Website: lowes
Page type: cart
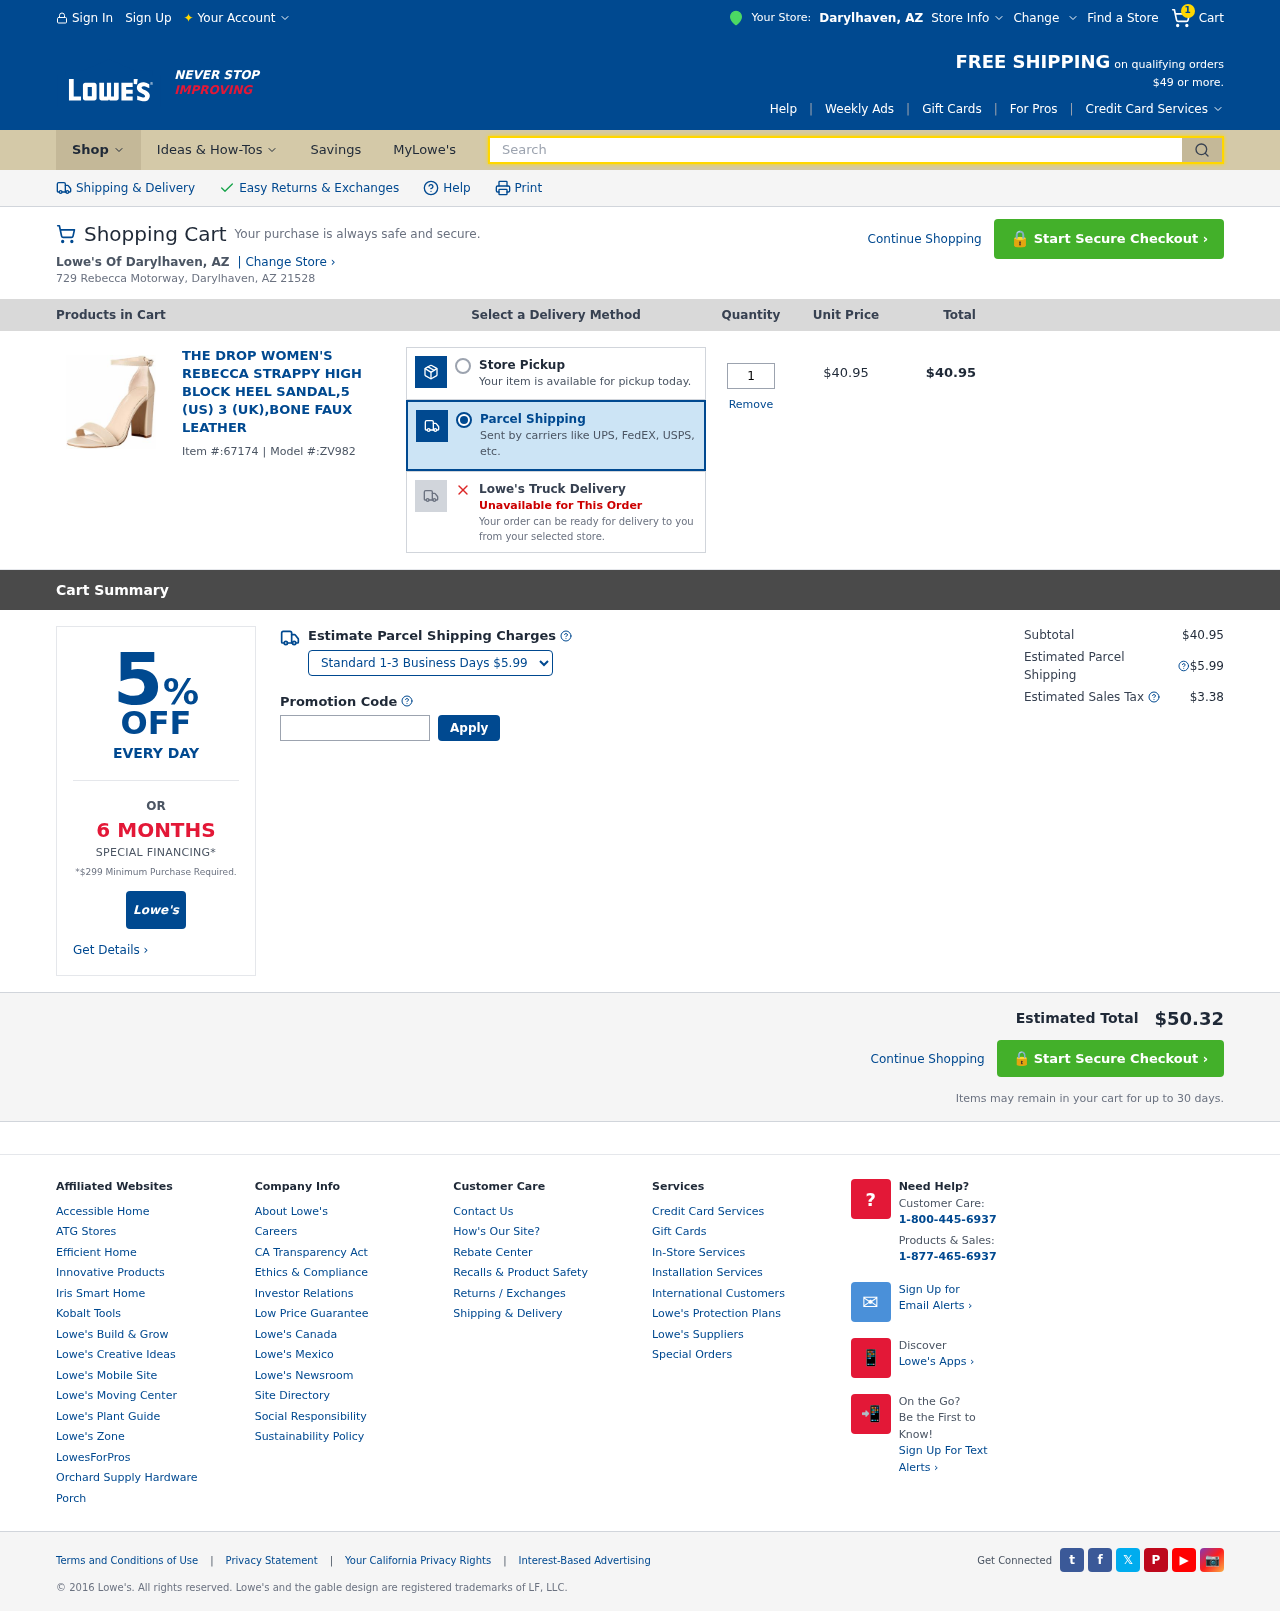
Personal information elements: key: PII_CITY
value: Darylhaven
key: PII_STATE_ABBR
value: AZ
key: PII_STREET
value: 729 Rebecca Motorway
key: PII_CITY_STATE_ZIP
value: Darylhaven, AZ 21528
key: PII_PROMO_CODE
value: FIRST95
Product elements: key: PRODUCT1_NAME
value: The Drop Women's Rebecca Strappy High Block Heel Sandal,5 (US) 3 (UK),Bone Faux Leather
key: PRODUCT1_PRICE
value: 40.95
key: PRODUCT1_QUANTITY
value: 1
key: PRODUCT1_ITEM_ID
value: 67174
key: PRODUCT1_MODEL_ID
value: ZV982
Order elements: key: ORDER_NUM_ITEMS
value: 1
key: ORDER_ITEM_TOTAL
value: $40.95
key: ORDER_SUBTOTAL
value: $40.95
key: ORDER_SHIPPING_COST
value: $5.99
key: ORDER_TAX
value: $3.38
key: ORDER_TOTAL
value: $50.32
Search elements: key: HEADER_SEARCH
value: Search